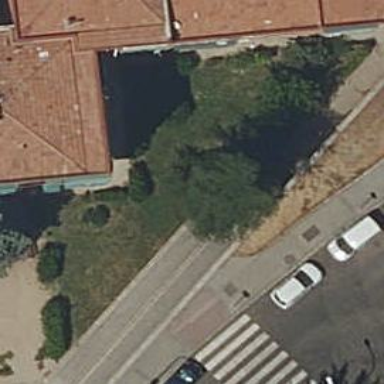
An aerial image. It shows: Pedestrian road.